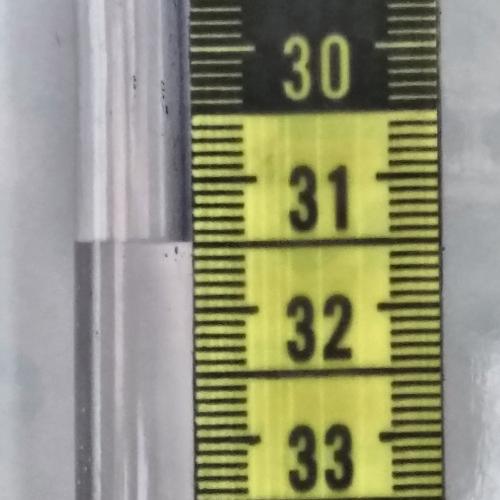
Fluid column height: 31.5 cm